Field crop: tomato
Growth stage: 1
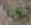
Species: solanum